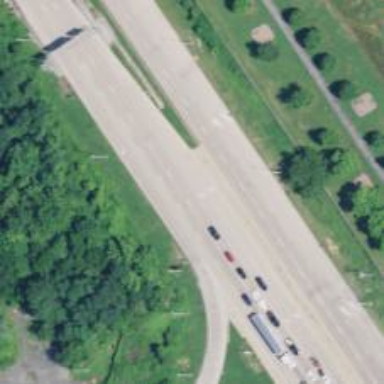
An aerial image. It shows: Trunk highway with expressway features.